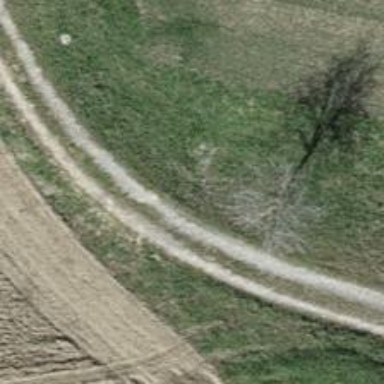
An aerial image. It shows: Pebblestone track with grade3 tracktype.